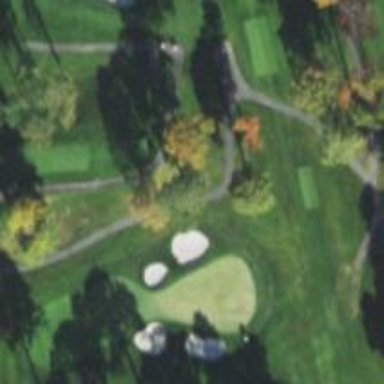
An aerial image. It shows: Path for both roads and golfers.